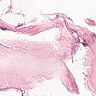
Metastatic tissue present: no